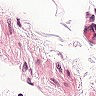
Metastatic tissue present: no